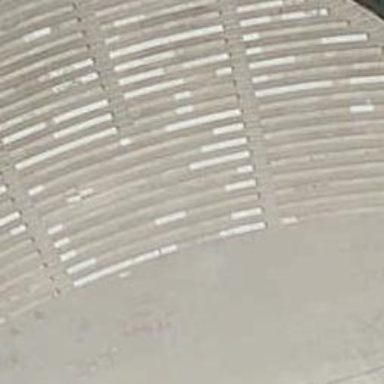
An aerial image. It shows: Theater building.